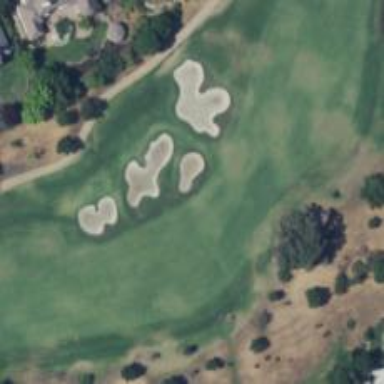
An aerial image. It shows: View of golf hole.